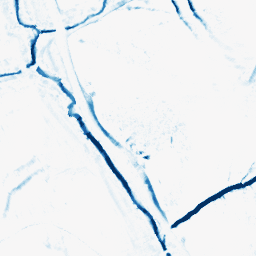
Category: morphological
Decomposition family: morphological_diamond
Decomposition parameters: operation: closing
radius: 5
Upsampling method: cubic_catmull_rom
Upsampling parameters: scale: 2
Upsampling scale: 2